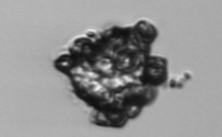
Label: Delphineis